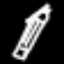
Label: pencil